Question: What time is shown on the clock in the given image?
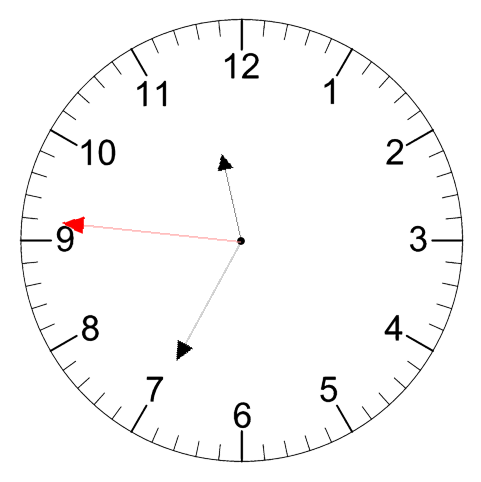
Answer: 11:34:46